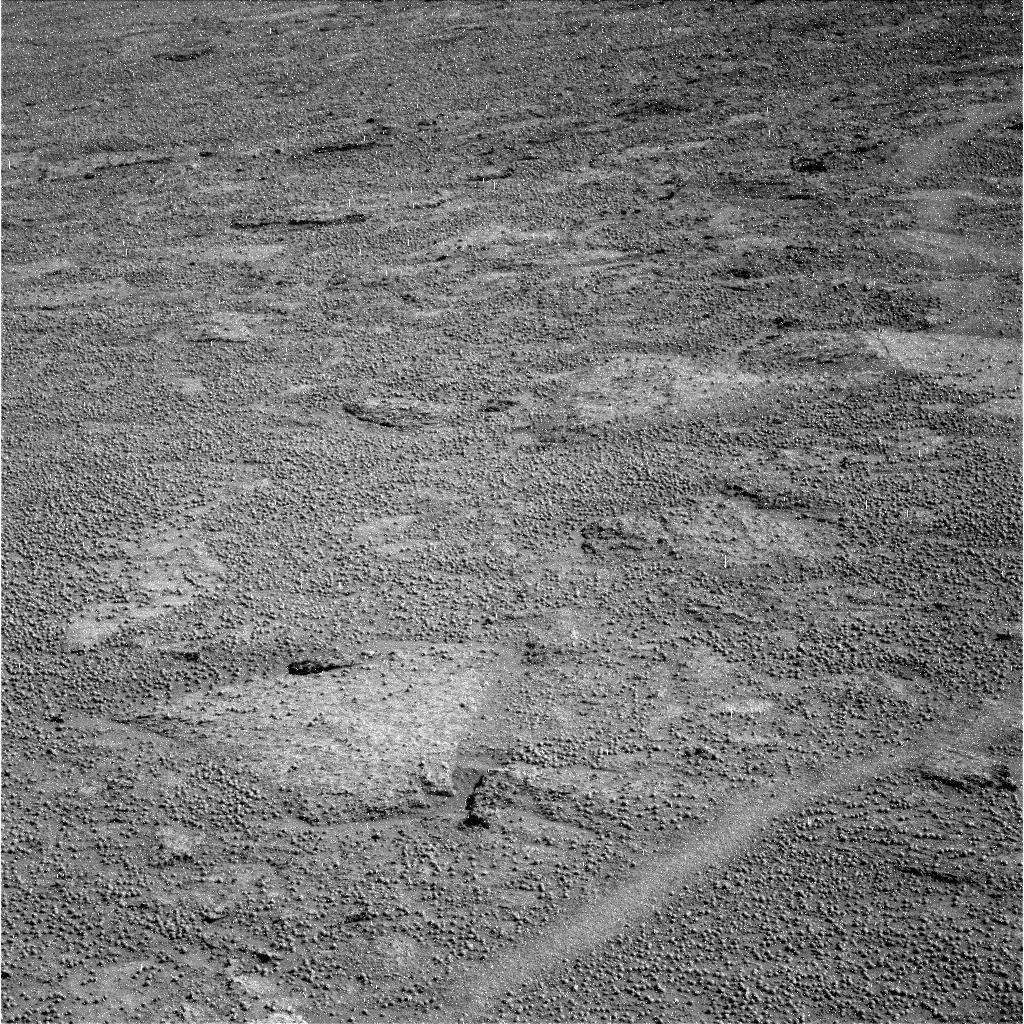
Terrain classes present: Bedrock, Gravel / Sand / Soil, Rock, Shadow